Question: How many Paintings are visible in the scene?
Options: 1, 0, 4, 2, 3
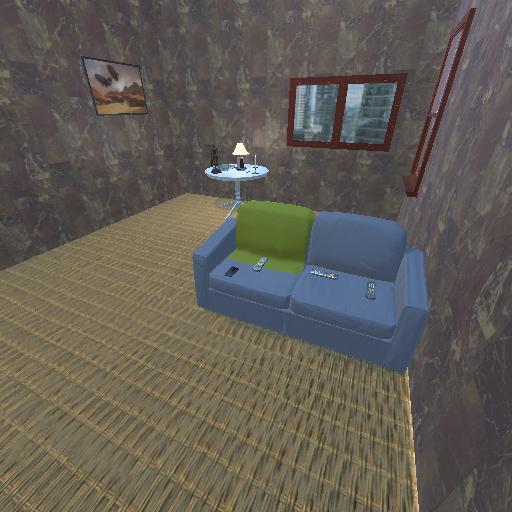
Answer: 1